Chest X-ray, AP view. Patient: 77 years old, sex M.
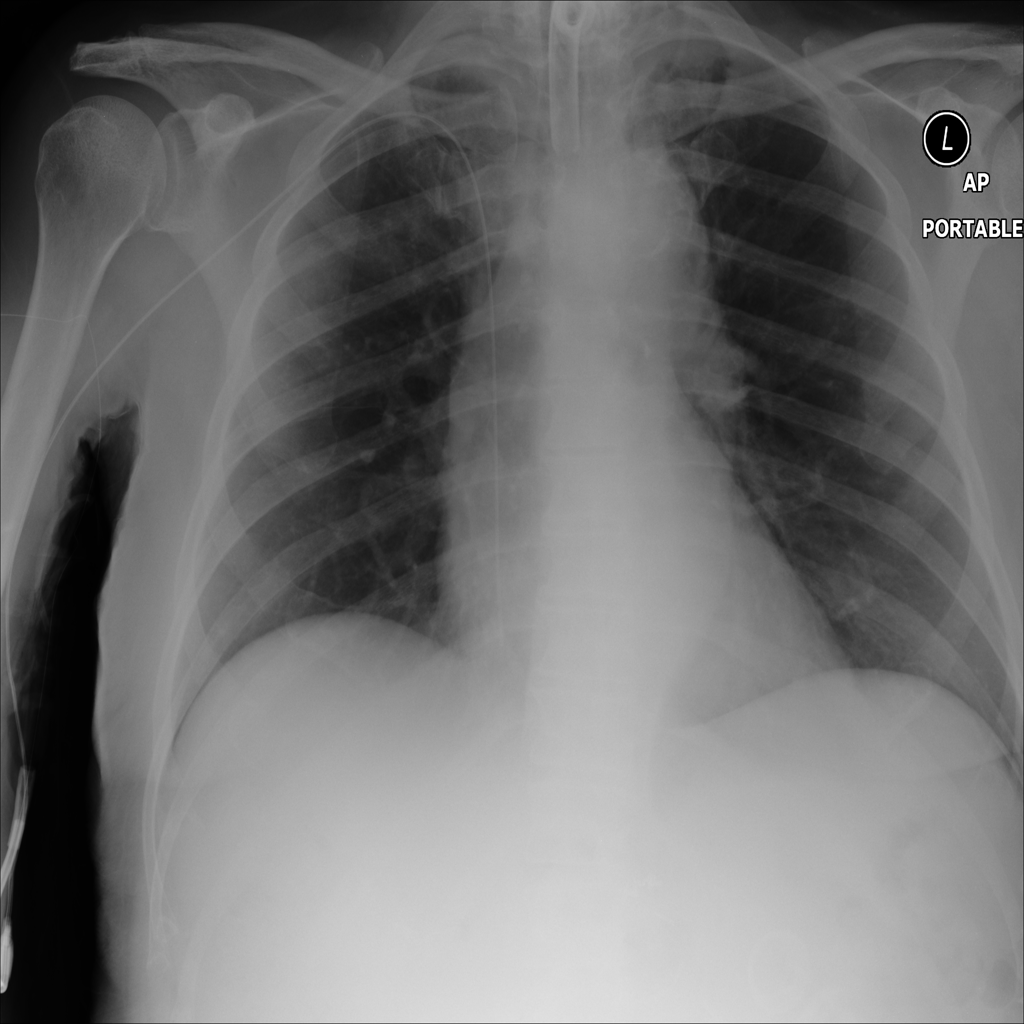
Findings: Pleural_Thickening